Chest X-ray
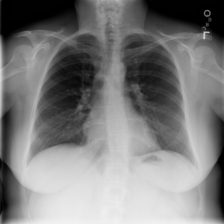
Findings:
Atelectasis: negative
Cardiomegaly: negative
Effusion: negative
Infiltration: negative
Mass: negative
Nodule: negative
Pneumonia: negative
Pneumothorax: negative
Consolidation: negative
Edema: negative
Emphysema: negative
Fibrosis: negative
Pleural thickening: negative
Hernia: negative